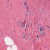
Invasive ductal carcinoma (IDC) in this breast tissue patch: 0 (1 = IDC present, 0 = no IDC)